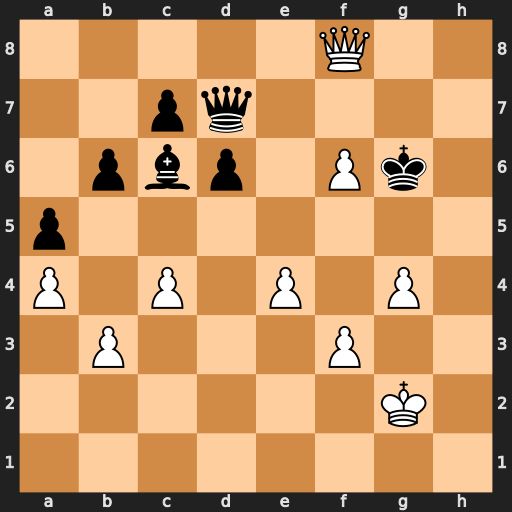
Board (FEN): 5Q2/2pq4/1pbp1Pk1/p7/P1P1P1P1/1P3P2/6K1/8
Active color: w
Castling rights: -
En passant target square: -
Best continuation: g5 Kxg5 Qg7+ Qxg7 fxg7